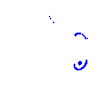
Particle: pion